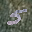
Label: 5